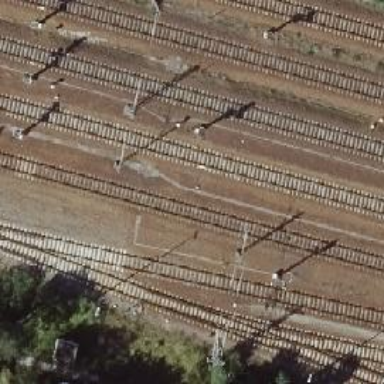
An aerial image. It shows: Railway signal.